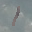
Label: 1